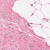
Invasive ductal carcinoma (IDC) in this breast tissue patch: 0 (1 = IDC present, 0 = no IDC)